Question: Here's what I have :
A Storyboard with A UIViewController that contains a 'UITableView'. Next to it, I have a 'UITabBarController' that handles 5 other views.
I defined a "generic" segue between the 'ViewController' and the 'TabBarController', in order to be able to call it after.
Here's a subview of my storyboard :

For my UITableView, I've created two custom 'UITableViewCells' in separated .xib files.
I don't really know how to tell my application to 'performSegueWithIdentifier:' when I click on one of the cells, as I can't really set the segue in IB directly between the cell and the destination view.
Could anyone give me some tips about how to do it properly ?
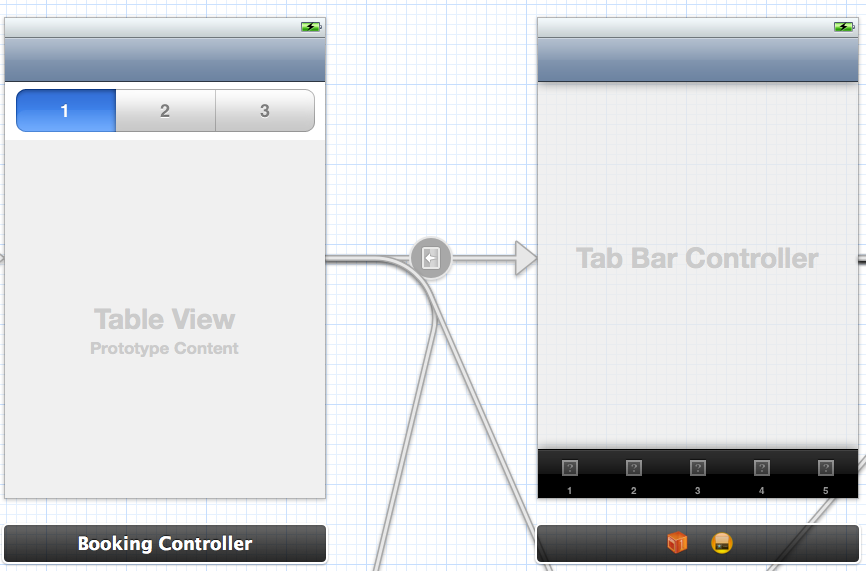
Answer: In your implementation of 'tableView:didSelectRowAtIndexPath:' (or similar method), you can tell the view controller to use the generic segue you created earlier, by calling '-[UIViewController performSegueWithIdentifier:sender:]'. You can set the identifier on the segue in your storyboard.
For the sender, you can pass the UITableViewCell instance, or any other object you want to pass. This will get used when the view controller calls your 'prepareForSegue:sender:' method, and is a great way of determining what the user tapped to cause the segue. Then you can prepare the next view controller using this sender/context.